Question: This is actually a memory training app, with matrix of squares wich flips to their other side and than back to first side. And user need to click on squares that flipped. You know what I mean?

Something like that.
What I need is that sizes of the matrix would change dynamically. If user have been passed one level of complexity (matrix size is 4x4 for example), then matrix size would grow (5x5 for example), and if not then matrix size would get smaller (3x3 for example). I hope that's clear, and if not - sorry, English is not my native language =)
So if I would do it from code this would not be a problem. I would use ViewFlipper with some transition animation and create TableView with sizes that I want with inflater or something like that (or directly from code without using xml at all). And then adding it to ViewFlipper from code.
But somehow I don't like that idea.
Then next idea come into my mind. To do ViewFlipper with all possible tableviews in it and then just showNext(); or showPrevious(); depending on what user have done. But in this case XML would be of very great size.
So maybe someone knows the another way to do it?
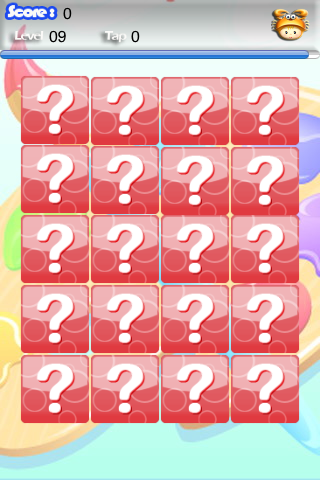
Answer: i suggest you to look <URL>,
using viewflipper showNext(); or showPrevious(); you had to download all data at the same time, but using fragmen, you can load only specific data assoiated with fragment.
you can change the view on every fragment like below
'''
@Override
public Fragment getItem(int position) {
switch (position) {
case 0:
return new DetailFragment();
case 1:
return new ImageFragment(R.drawable.ic_launcher);
case 2:
return new ImageFragment(R.drawable.thumb);
default:
return null;
}
}
'''
[EDIT - For checking view in listener]
public class LoginExampleImplements extends Activity implements OnClickListener {
'''
/** Called when the activity is first created. */
@Override
public void onCreate(Bundle savedInstanceState) {
super.onCreate(savedInstanceState);
btn1.setOnClickListener(this);
btn2.setOnClickListener(this);
btn3.setOnClickListener(this);
btn4.setOnClickListener(this);
}
@Override
public void onClick(View v) {
if(v==btn1) {
} else if(v==btn2) {
} else if(v==btn3) {
} else if(v==btn4) {
}
}
'''
}
[EDIT 2]
'''
@Override
public void onCreate(Bundle savedInstanceState) {
super.onCreate(savedInstanceState);
setContentView(R.layout.activity_main2);
LinearLayout1 = (LinearLayout) findViewById(R.id.LinearLayout1);
for (int i = 0; i < 30; i++) {
button = new Button(getApplicationContext());
button.setId(i);
button.setOnClickListener(this);
LinearLayout1.addView(button);
}
}
@Override
public void onClick(View v) {
Button b = (Button)v;
b.getId()
// check clikedId
}
'''
[EDIT 3]
'''
public class MainActivity extends Activity implements OnClickListener{
ImageView img;
LinearLayout LinearLayout1;
LinearLayout.LayoutParams layoutParams;
@Override
public void onCreate(Bundle savedInstanceState) {
super.onCreate(savedInstanceState);
setContentView(R.layout.activity_main);
LinearLayout1 = (LinearLayout) findViewById(R.id.ln1);
layoutParams = new LinearLayout.LayoutParams(100, 100);
for (int i = 0; i < 30; i++) {
img = new ImageView(getApplicationContext());
img.setId(i);
img.setTag(i);
layoutParams.setMargins(10, 10, 10, 10);
img.setLayoutParams(layoutParams);
img.setBackgroundColor(Color.RED);
img.setPadding(10, 10, 10, 10);
img.setOnClickListener(this);
LinearLayout1.addView(img);
}
}
@Override
public void onClick(View v) {
ImageView b = (ImageView)v;
b.setBackgroundColor(Color.BLUE);
b.setImageLevel(Integer.valueOf(String.valueOf(b.getTag())));
}
}
'''